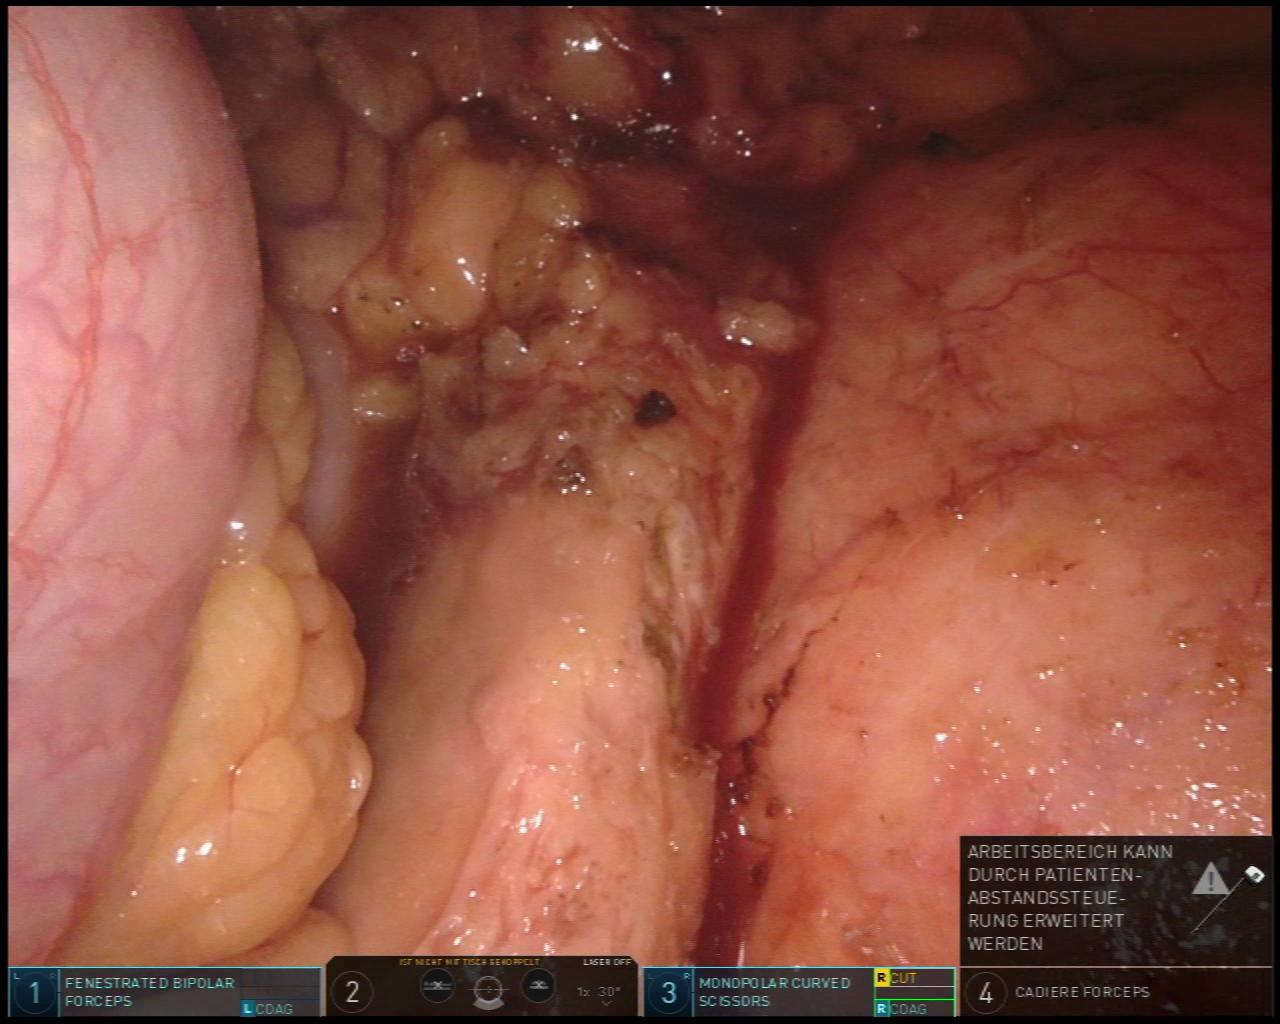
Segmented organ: stomach
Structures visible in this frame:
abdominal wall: yes
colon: yes
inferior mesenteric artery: no
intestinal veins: no
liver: no
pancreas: yes
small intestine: no
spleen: no
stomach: yes
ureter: no
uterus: no
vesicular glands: no